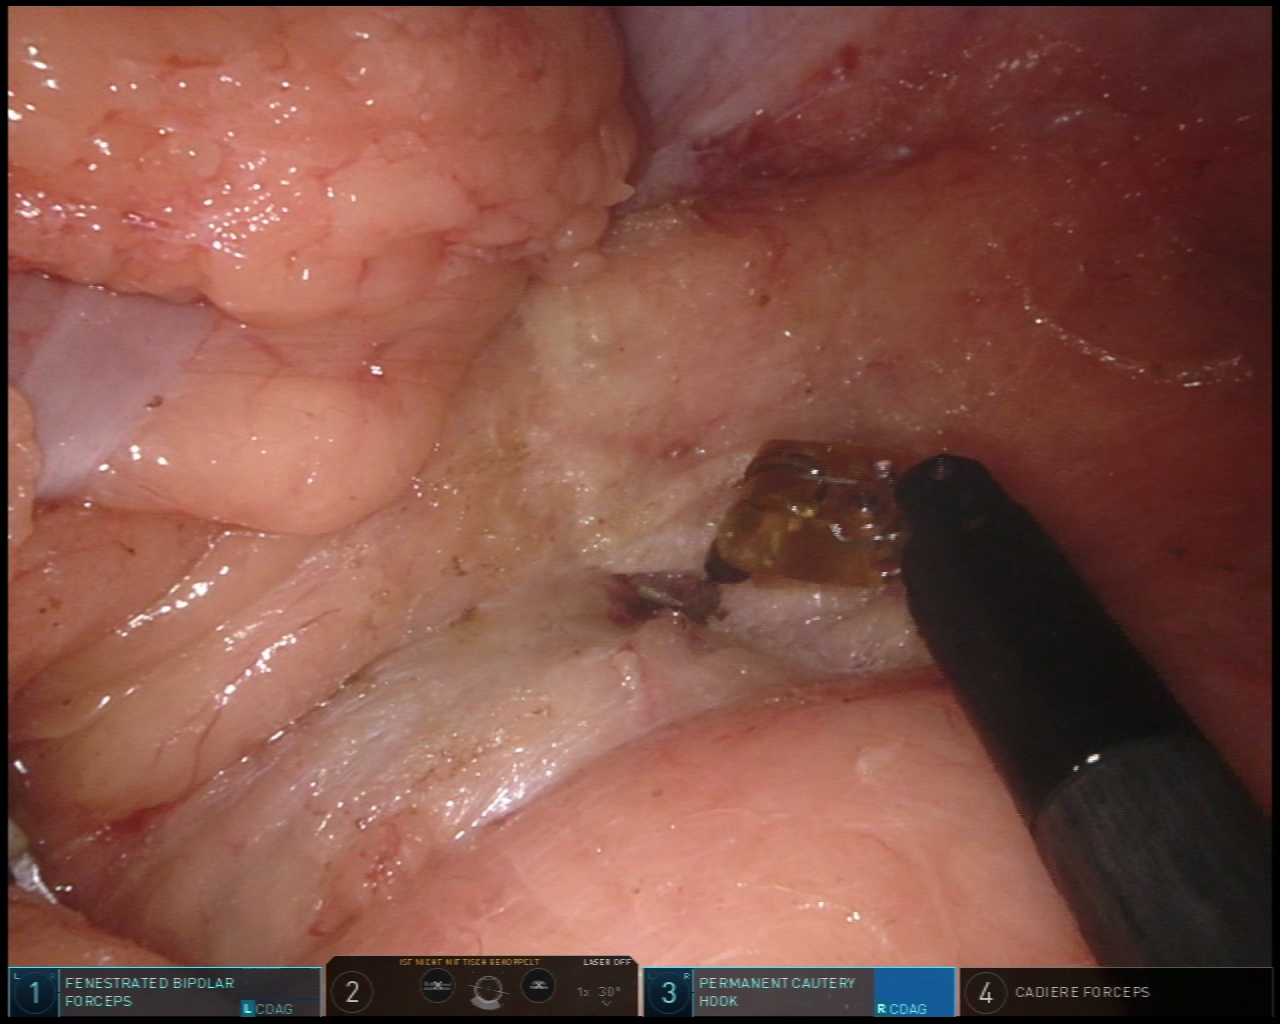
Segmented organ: colon
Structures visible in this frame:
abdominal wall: yes
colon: yes
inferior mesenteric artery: no
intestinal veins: no
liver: no
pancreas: no
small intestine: no
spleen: no
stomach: no
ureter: no
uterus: no
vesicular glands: no